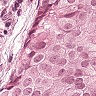
Metastatic tissue present: yes